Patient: sex M, age 55
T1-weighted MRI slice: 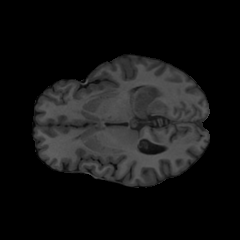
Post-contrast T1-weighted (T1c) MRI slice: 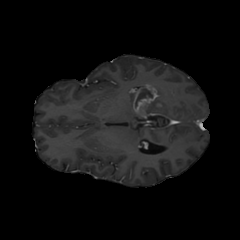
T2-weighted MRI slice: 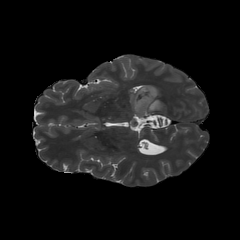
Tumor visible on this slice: yes
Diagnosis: Glioblastoma, IDH-wildtype
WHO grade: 4